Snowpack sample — Rabbit Ears Pass, Jackson County, Colorado, USA (12/17/25, 1:08 PM MST)
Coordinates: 40.387, -106.625
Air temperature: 34 °F
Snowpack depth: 46 cm
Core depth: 20 cm
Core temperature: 24.8 °F
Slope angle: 6°, slope face: 165°
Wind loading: medium
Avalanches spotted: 0
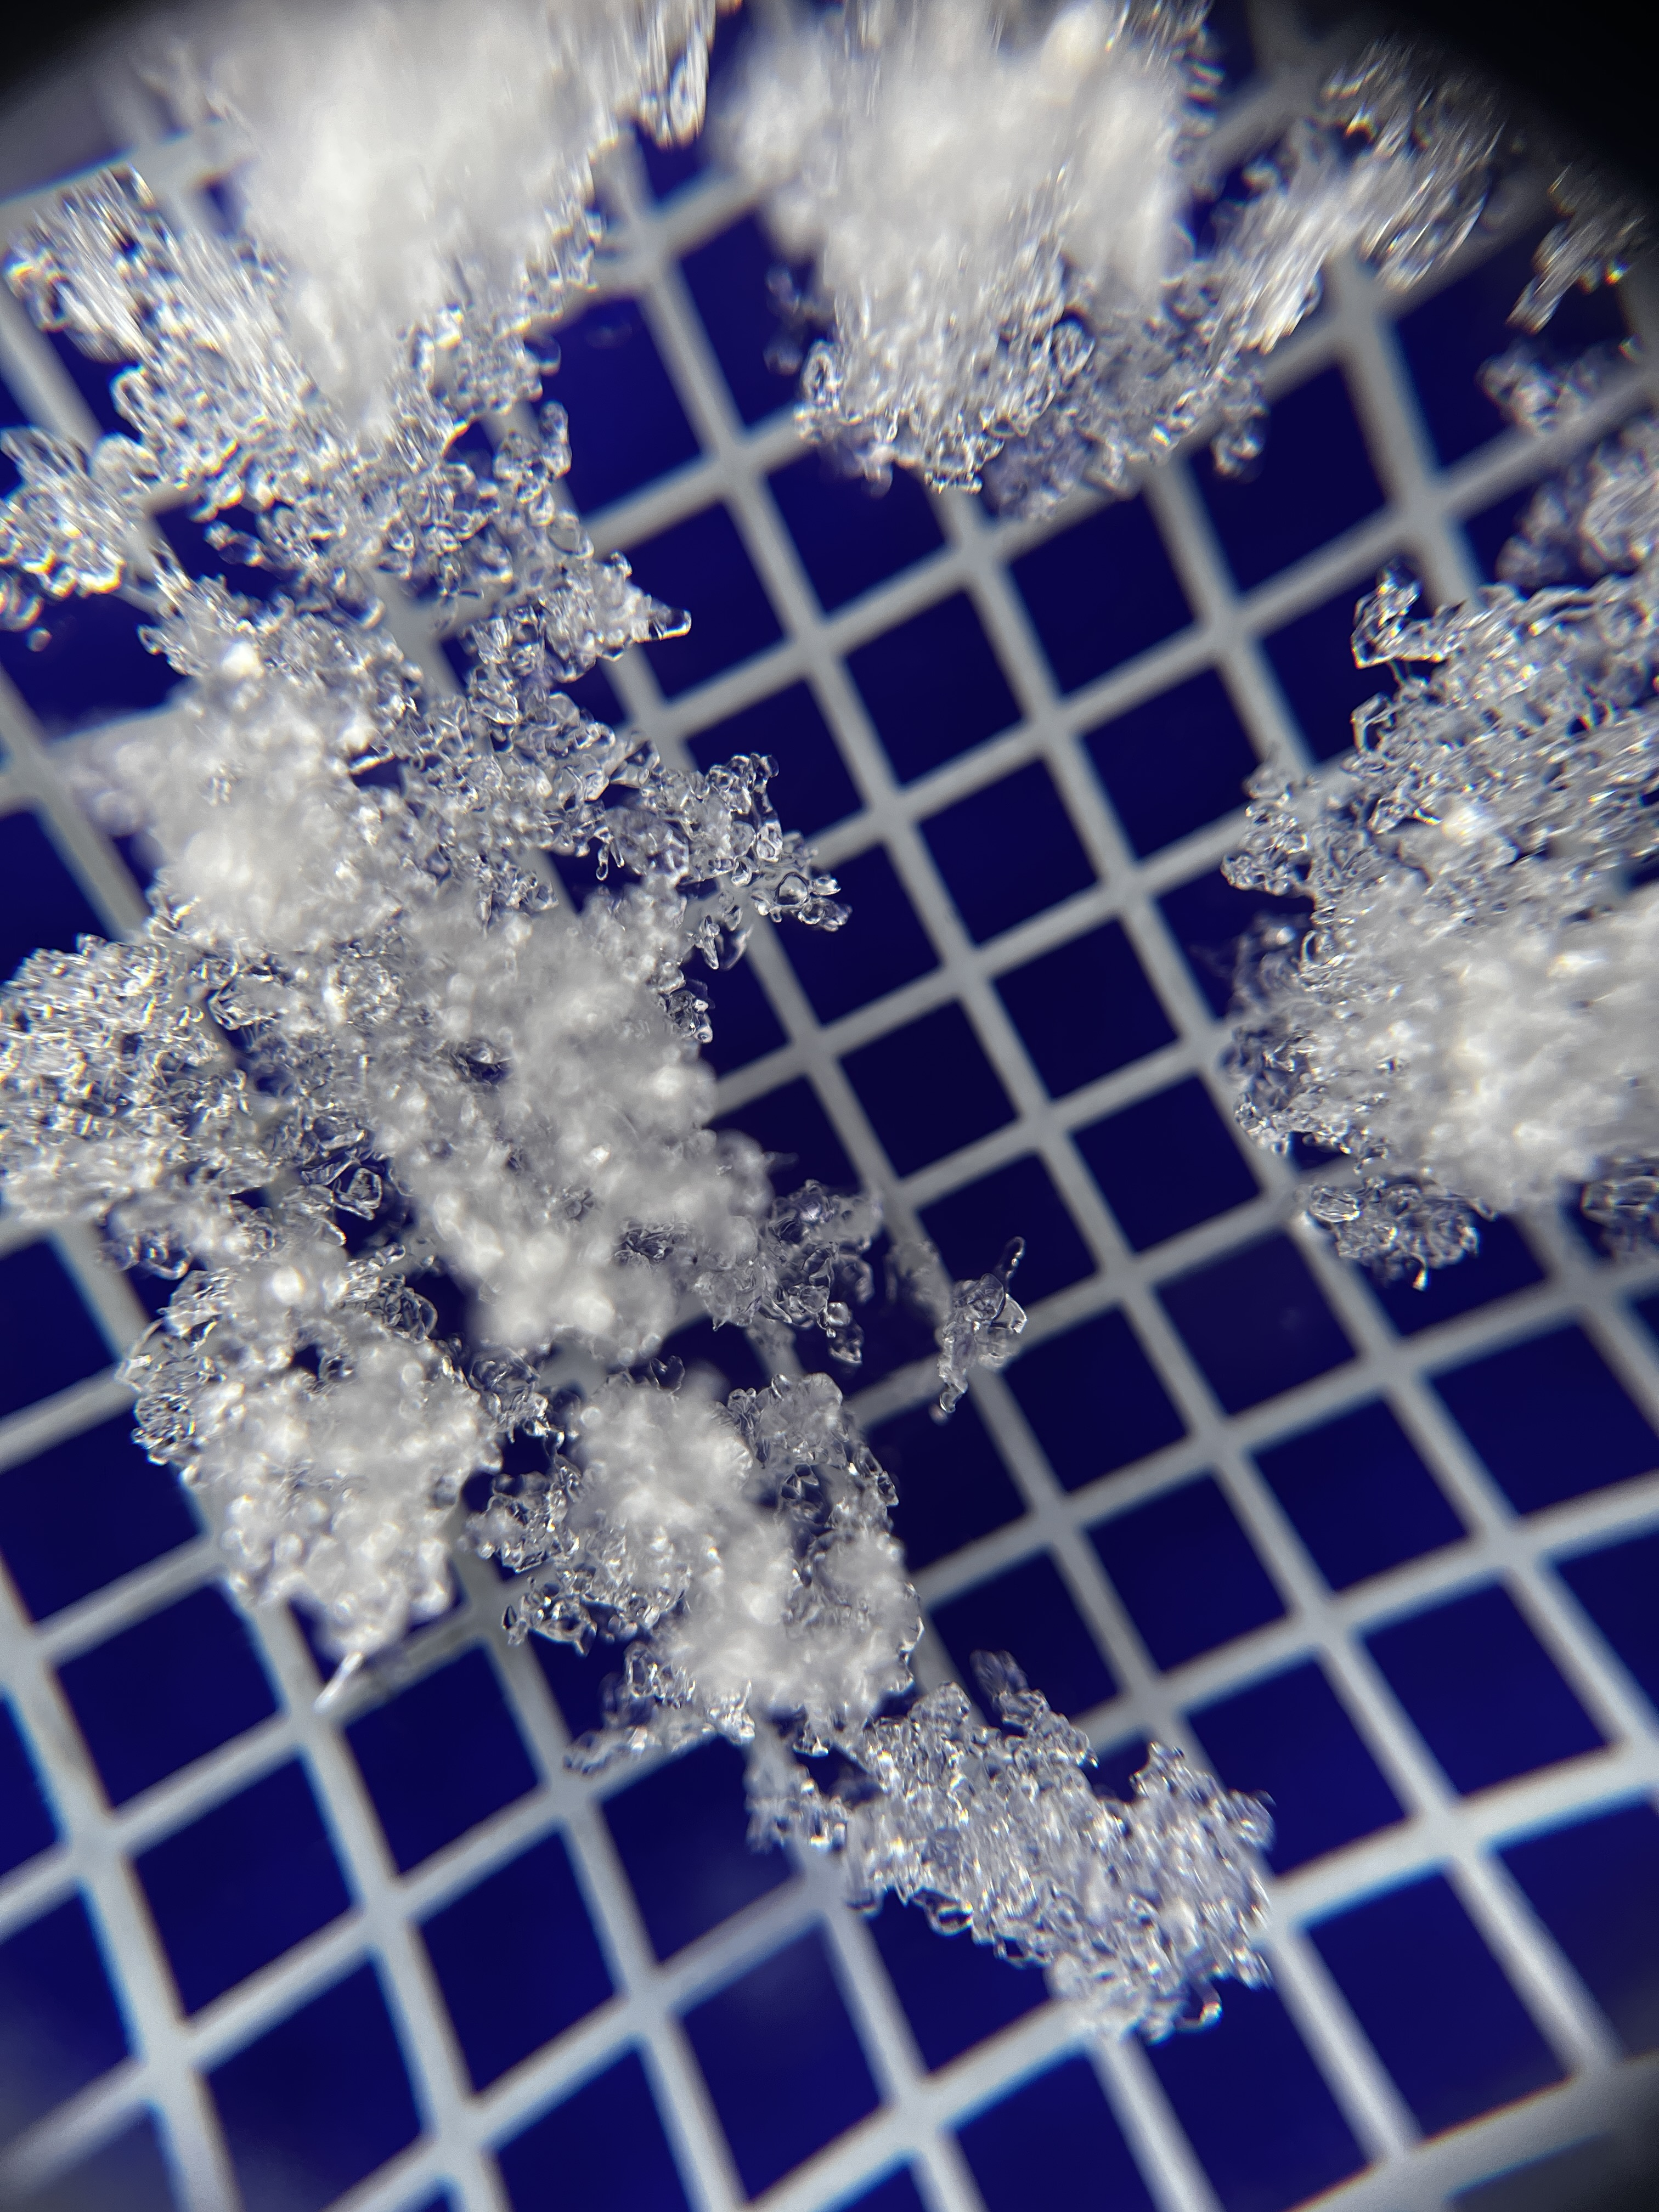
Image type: magnified_profile
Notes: No avalanches spotted nearby, although collected in a meadowy area with minimal risk on this face of the pass.